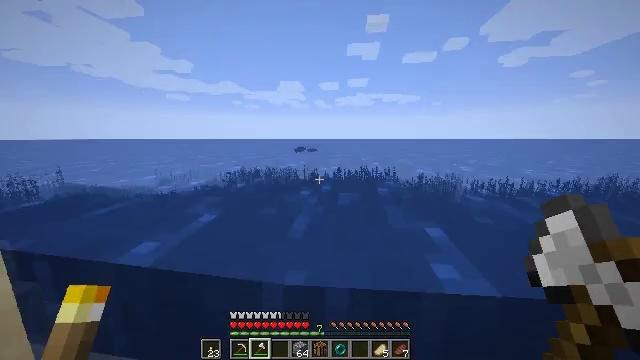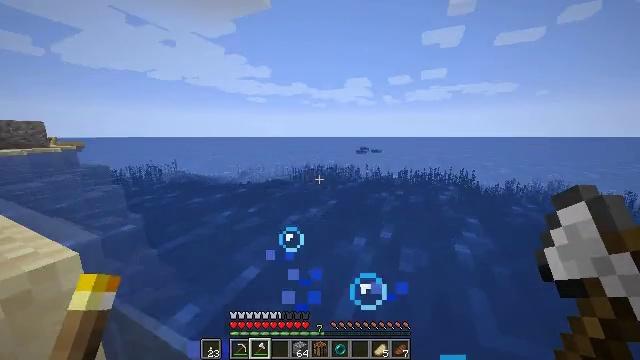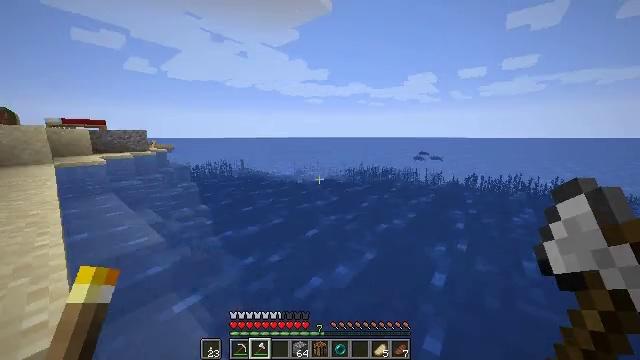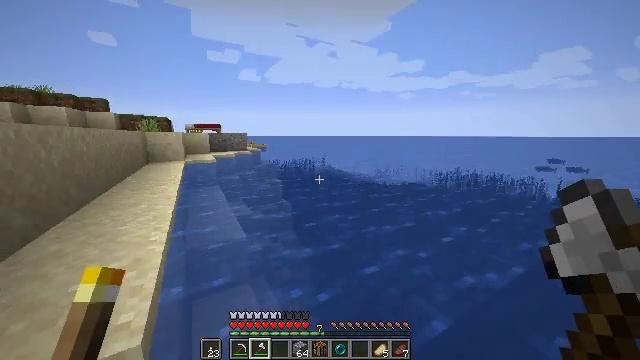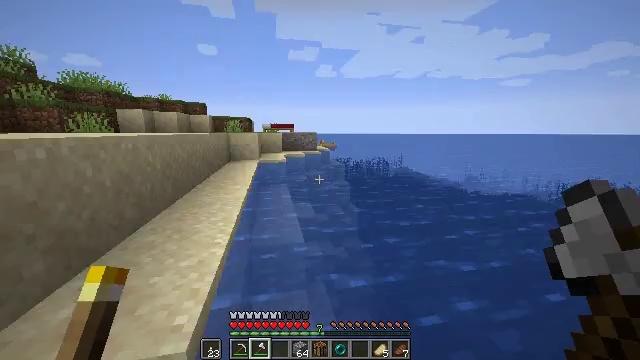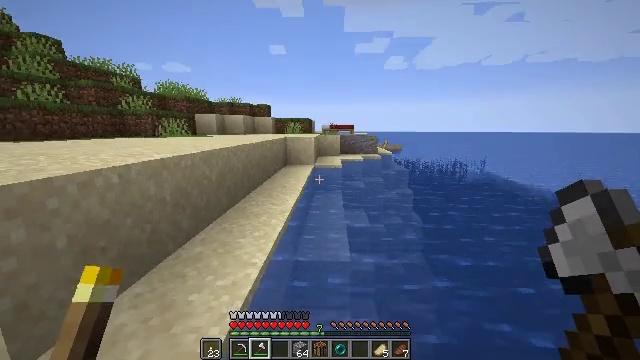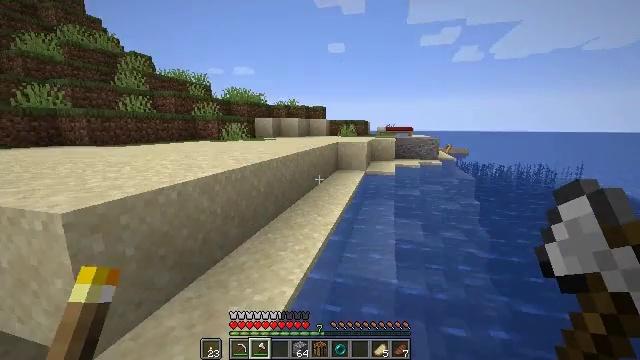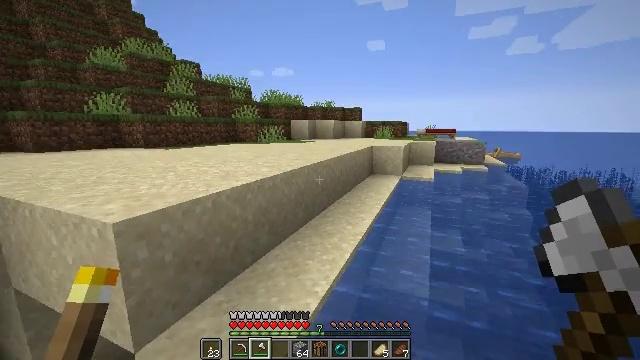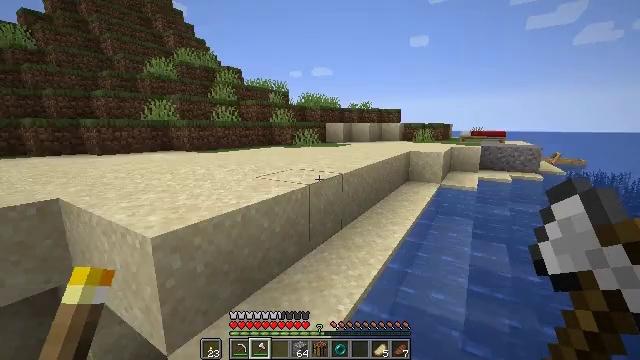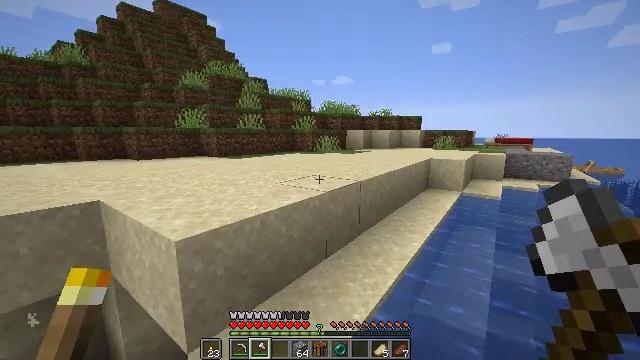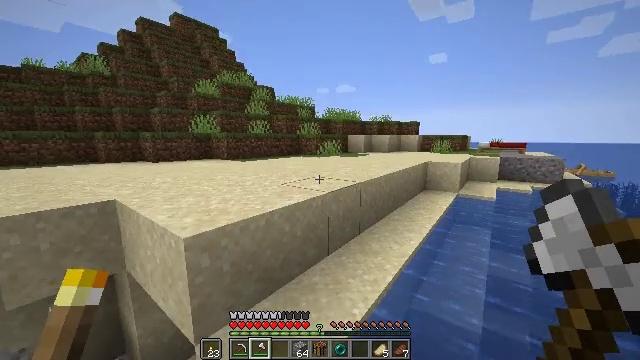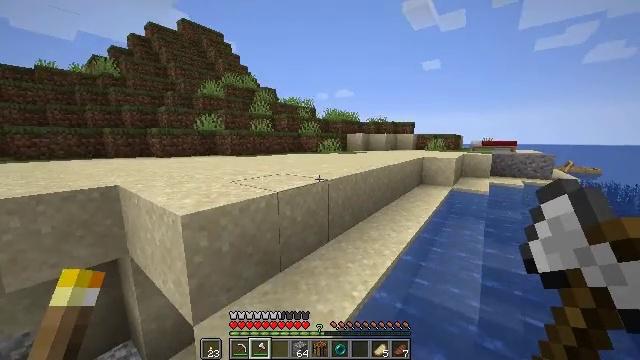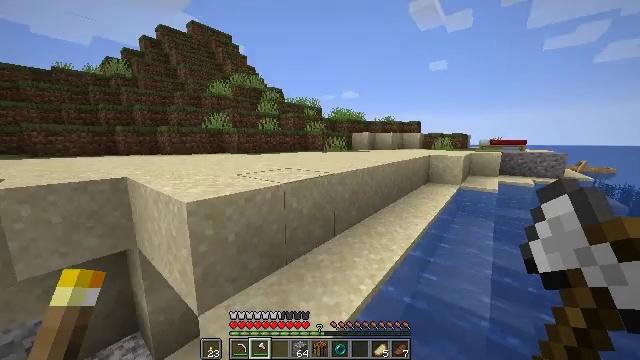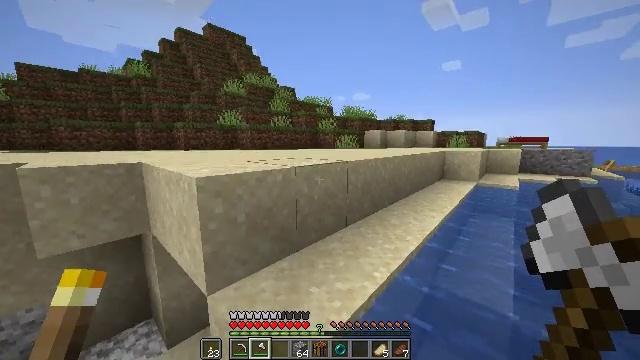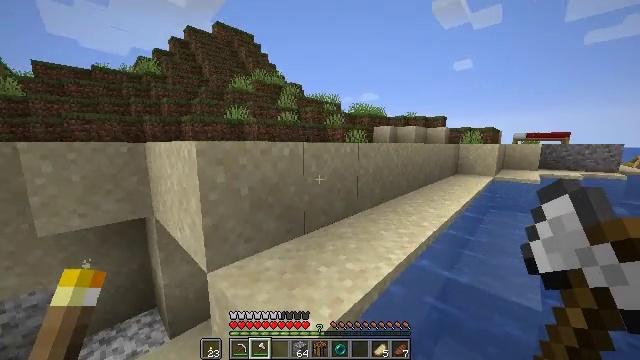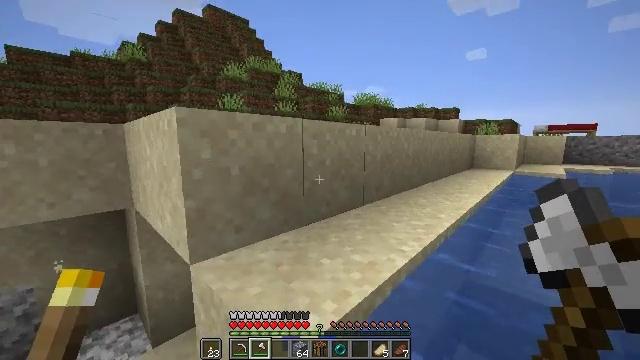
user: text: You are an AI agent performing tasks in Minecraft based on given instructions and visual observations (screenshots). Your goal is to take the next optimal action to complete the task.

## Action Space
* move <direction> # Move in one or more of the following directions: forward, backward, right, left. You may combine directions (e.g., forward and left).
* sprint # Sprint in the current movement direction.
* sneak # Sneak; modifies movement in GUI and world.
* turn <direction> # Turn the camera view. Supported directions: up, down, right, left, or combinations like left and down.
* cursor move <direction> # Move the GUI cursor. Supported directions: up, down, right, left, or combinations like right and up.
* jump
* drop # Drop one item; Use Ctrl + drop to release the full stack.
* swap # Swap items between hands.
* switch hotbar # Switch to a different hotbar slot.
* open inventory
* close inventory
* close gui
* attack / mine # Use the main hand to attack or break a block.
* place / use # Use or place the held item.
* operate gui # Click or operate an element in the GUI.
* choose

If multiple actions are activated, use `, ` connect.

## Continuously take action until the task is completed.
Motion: motion action
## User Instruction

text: Pick up the red bed for relocation.
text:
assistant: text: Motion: move forward, sprint, turn left, jump
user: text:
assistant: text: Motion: move forward, sprint, turn left, jump
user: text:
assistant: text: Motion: move forward, sprint, turn left, jump
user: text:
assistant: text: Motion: move forward, sprint, turn left, jump
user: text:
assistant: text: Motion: move forward and move left, sprint, turn left, jump
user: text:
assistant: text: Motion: move forward and move left, sprint, turn left, jump
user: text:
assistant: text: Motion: move forward and move left, sprint, turn left, jump
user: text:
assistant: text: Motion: move forward and move left, sprint, turn left, jump
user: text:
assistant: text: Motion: move forward and move left, sprint, turn left and up, jump
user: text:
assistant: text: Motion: move forward and move left, sprint, jump
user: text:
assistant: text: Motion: move forward and move left, sprint, jump
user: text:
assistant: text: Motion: move forward and move left, sprint, turn left, jump
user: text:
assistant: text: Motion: move forward, sprint, turn left, jump
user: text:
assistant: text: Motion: move forward, sprint, turn left, jump
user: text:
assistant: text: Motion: move forward, sprint, jump
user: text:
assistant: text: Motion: move forward, sprint, jump
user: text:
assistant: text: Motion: move forward, sprint, jump
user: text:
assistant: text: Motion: move forward, sprint, jump
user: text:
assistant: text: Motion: move forward, sprint, jump
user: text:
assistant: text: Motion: move forward, sprint, jump
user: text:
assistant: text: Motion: move forward, sprint, turn right, jump
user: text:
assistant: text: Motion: move forward, sprint, turn right and down, jump
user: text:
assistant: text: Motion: move forward, sprint, turn right and down, jump
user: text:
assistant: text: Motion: move forward, sprint, jump
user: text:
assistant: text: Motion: move forward, sprint, jump
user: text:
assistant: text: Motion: move forward, sprint, jump
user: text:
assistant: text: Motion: move forward, sprint, jump
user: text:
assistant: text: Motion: move forward, sprint, jump
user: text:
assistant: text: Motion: move forward, sprint
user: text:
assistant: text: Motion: move forward and move left, sprint, jump